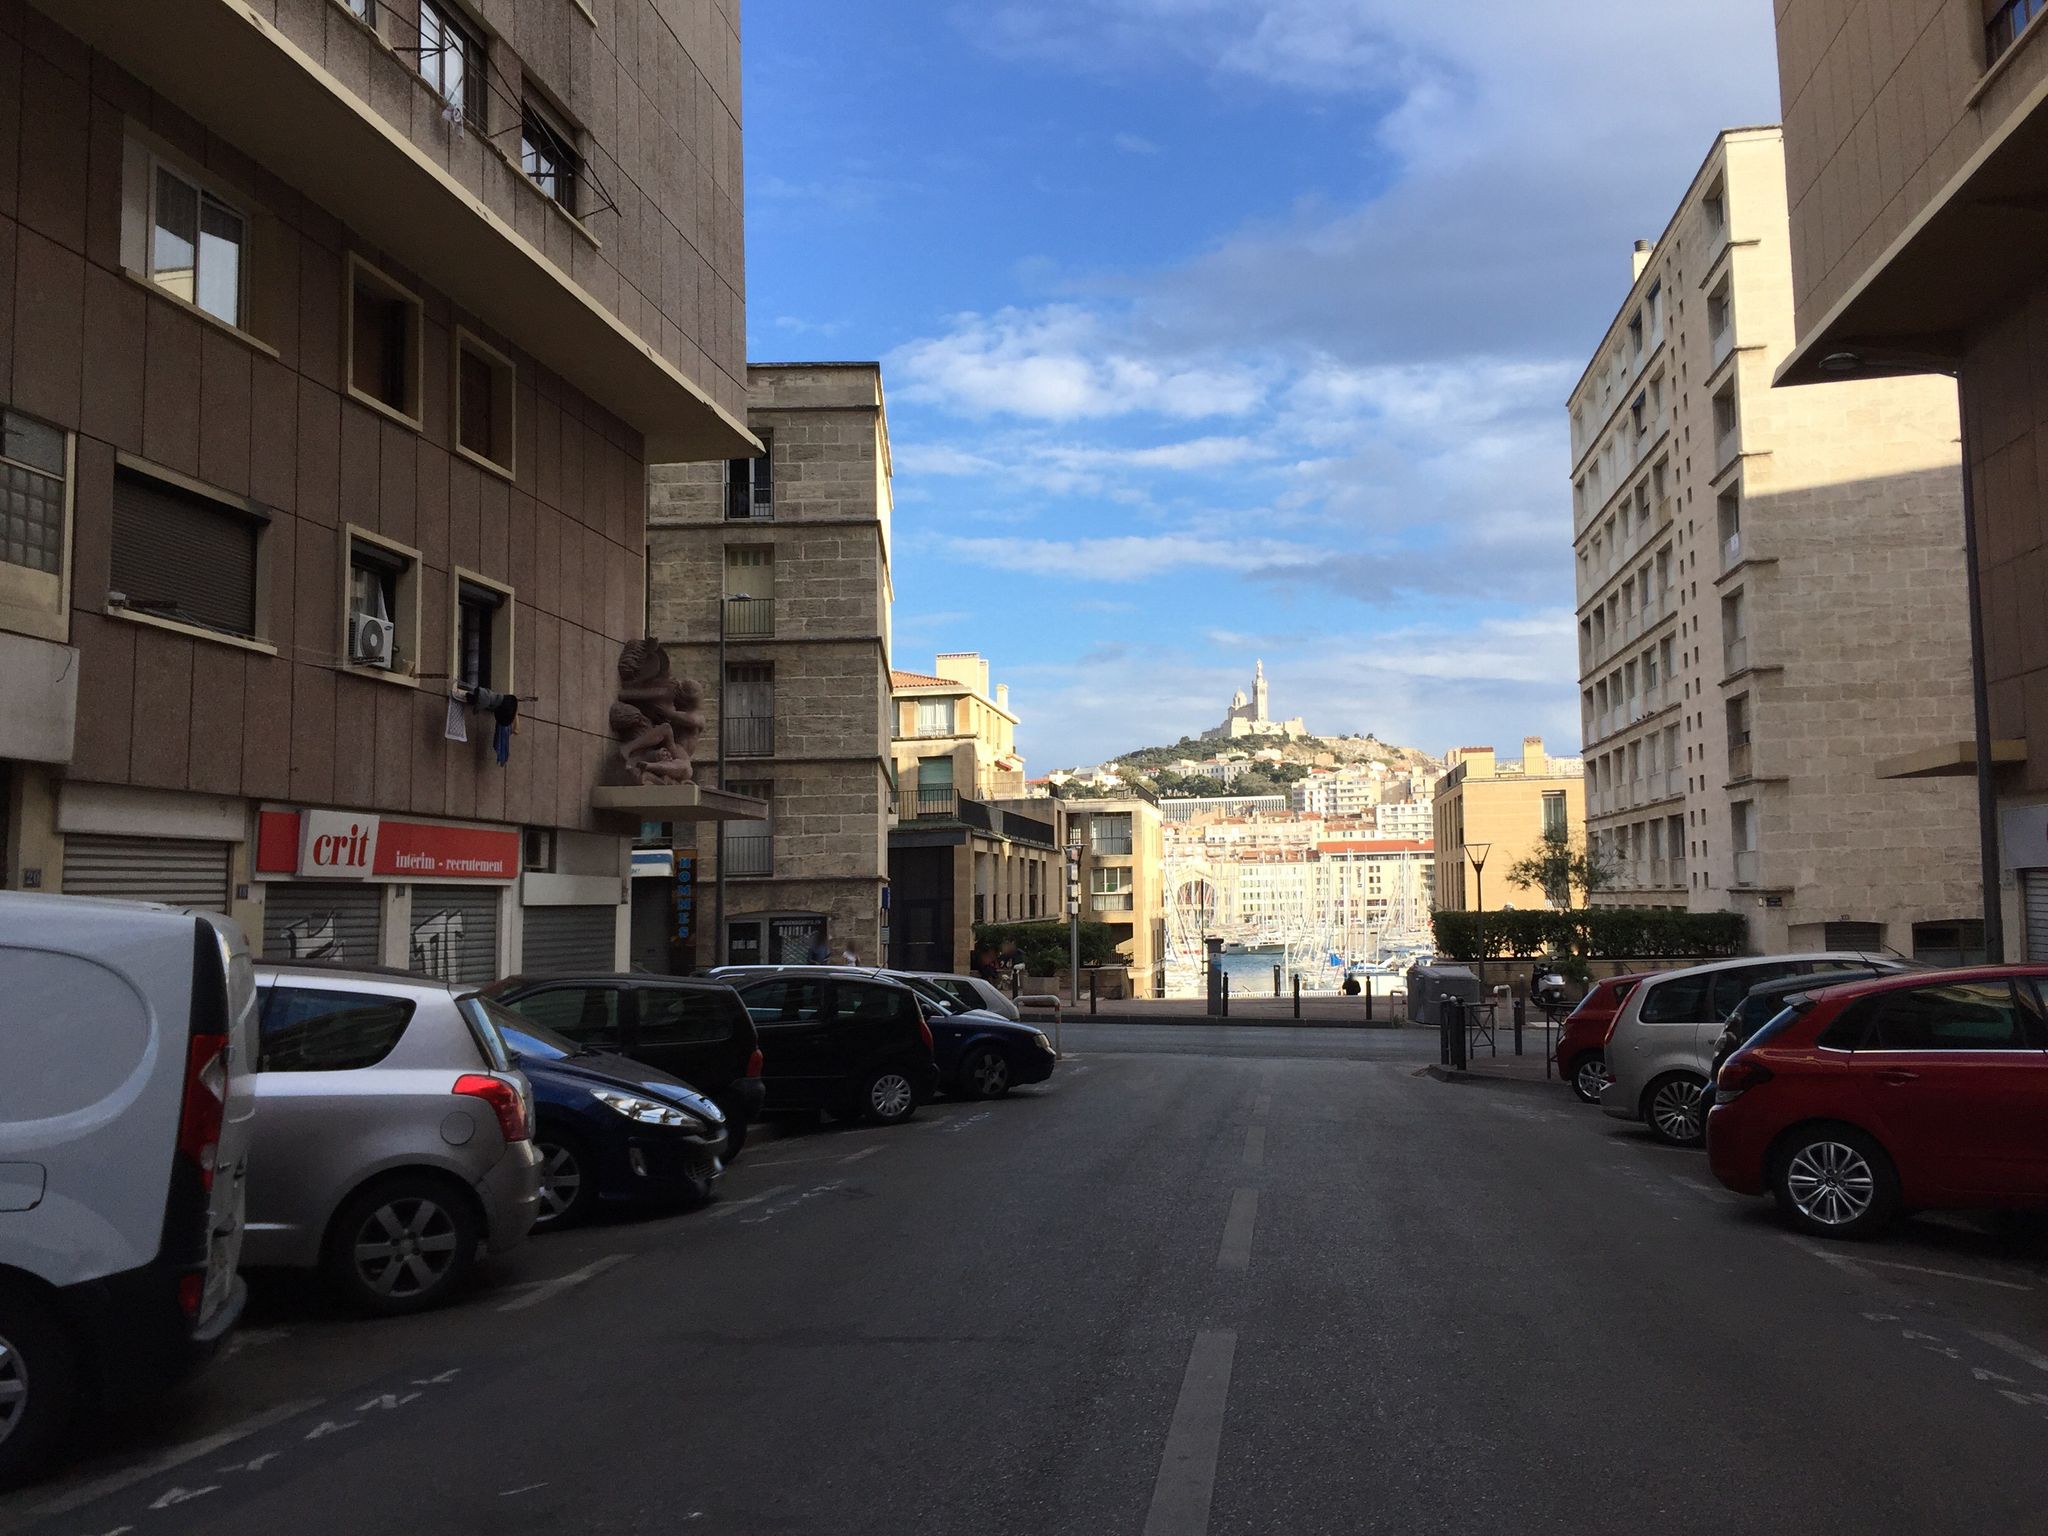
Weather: clear
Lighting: day
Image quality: good
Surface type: walking surface
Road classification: steps, residential, pedestrian
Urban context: urban centre
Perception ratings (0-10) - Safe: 4.75, Lively: 9.42, Beautiful: 7.54, Boring: 3.42, Depressing: 3.9, Wealthy: 8.18